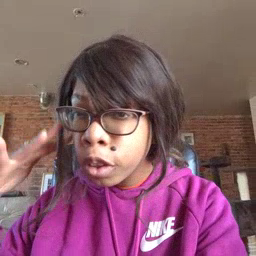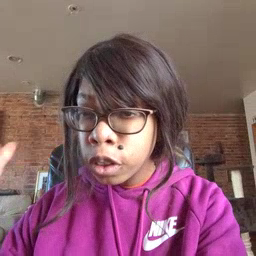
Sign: noisy